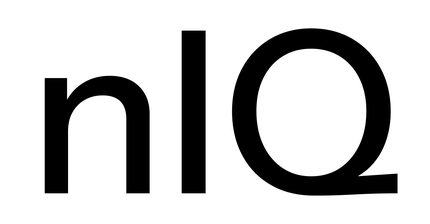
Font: InstrumentSans_Medium